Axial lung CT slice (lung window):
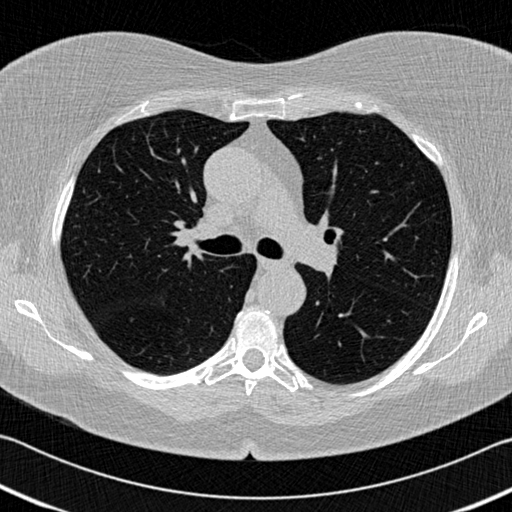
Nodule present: no